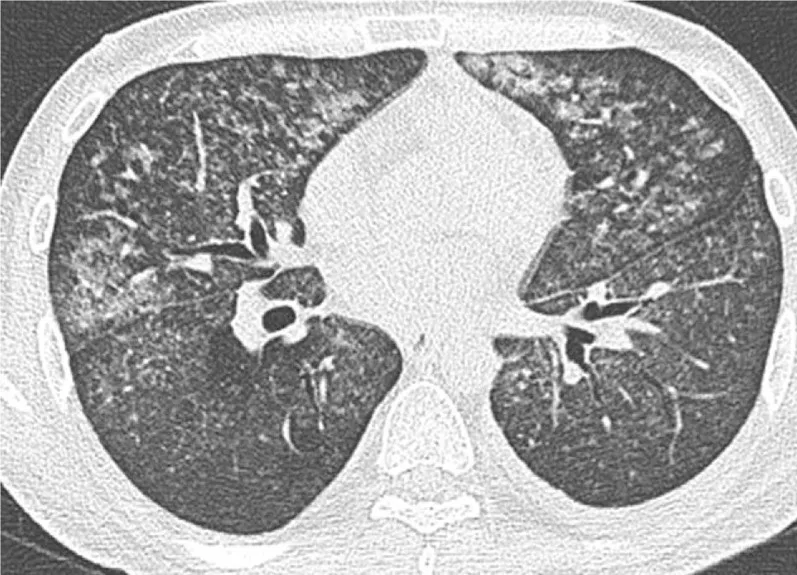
High-resolution CT scan showing diffuse multiple nodules in both lungs. Most nodules were 1 to 5 mm in diameter with smooth or irregular edges and were mostly located in the middle and inner lungs. Interlobular septal thickening, a small amount of left pleural effusion, and pleural thickening were observed.
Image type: radiology (ct)